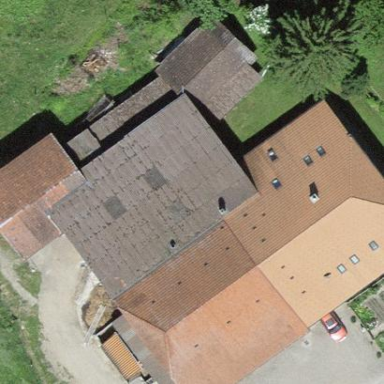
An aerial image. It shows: Farm building.